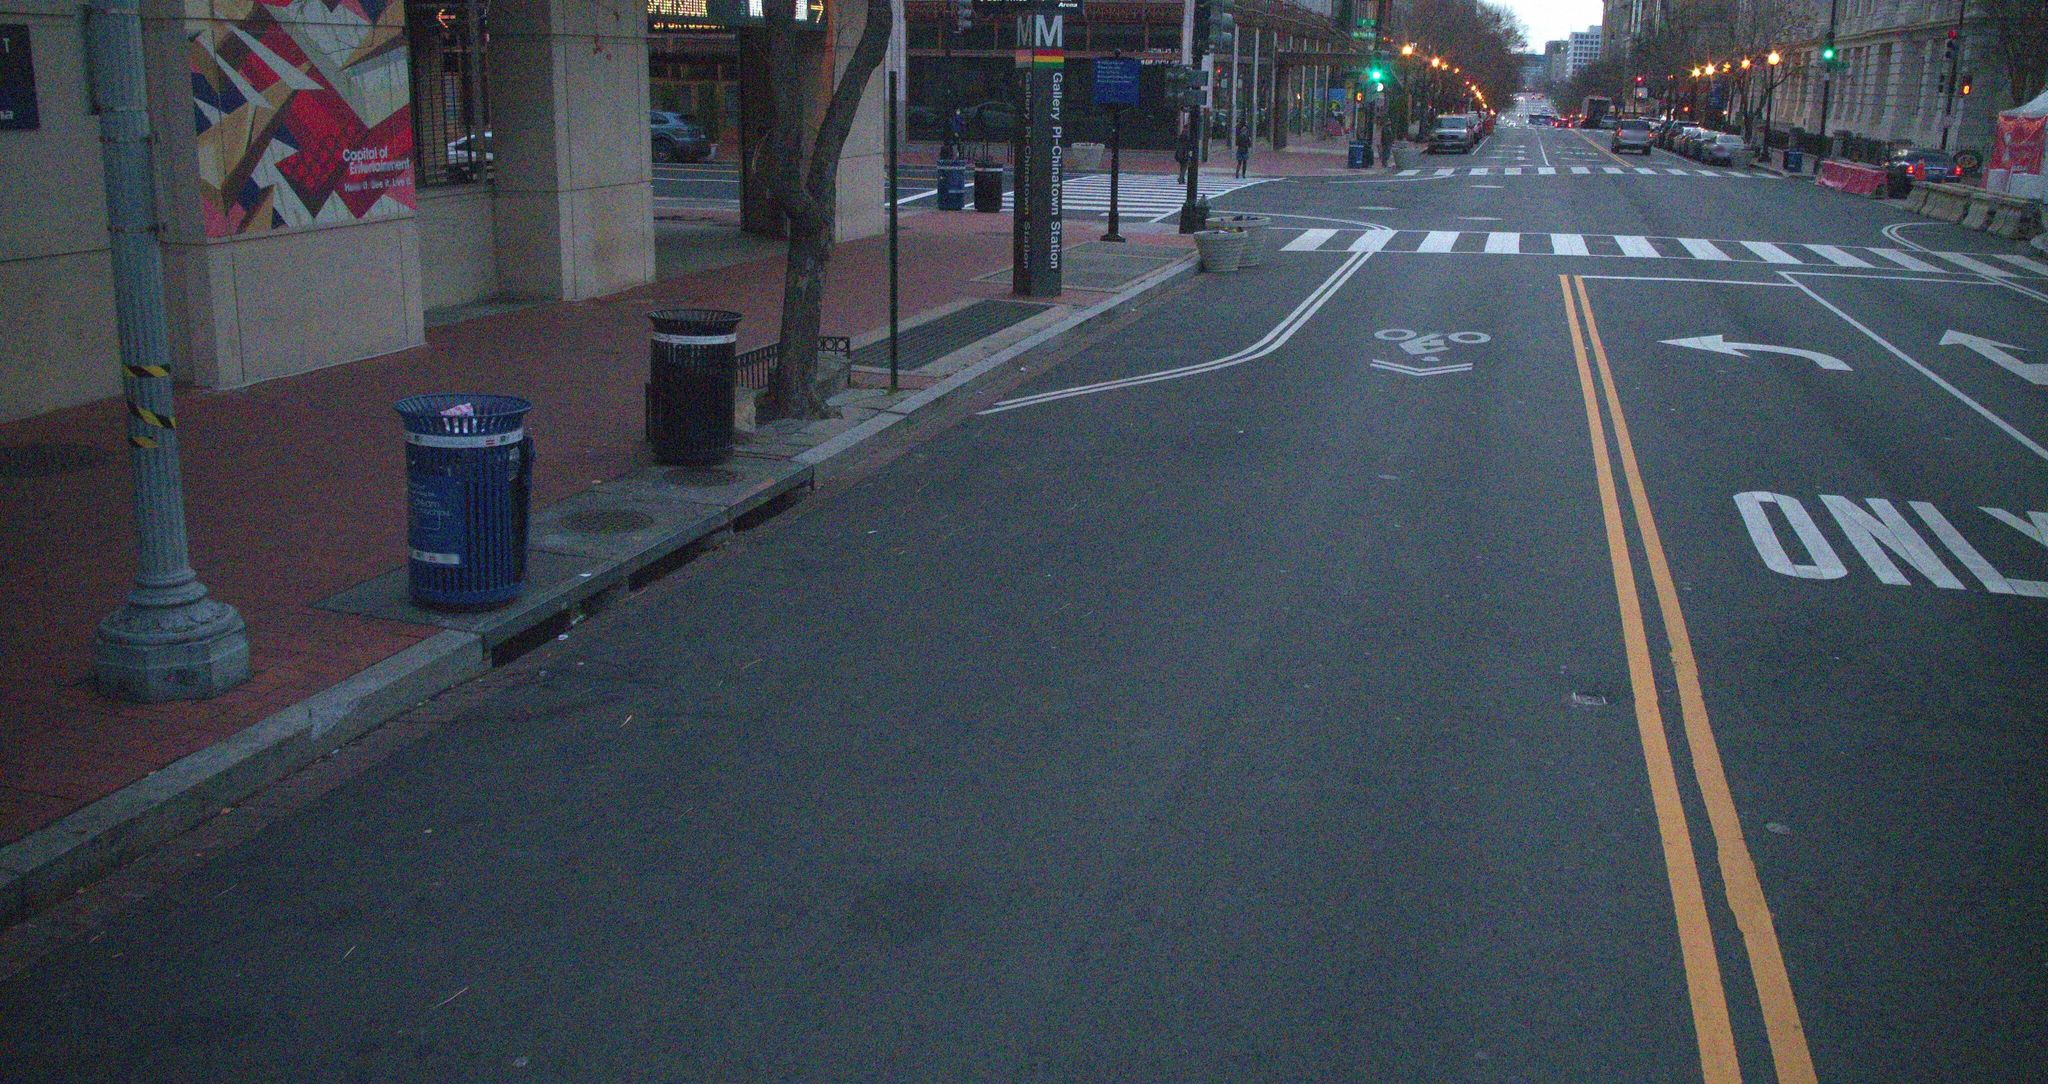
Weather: clear
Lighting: day
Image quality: slightly poor
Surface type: driving surface
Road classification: tertiary
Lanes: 2
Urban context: urban centre
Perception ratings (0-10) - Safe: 4.96, Lively: 4.7, Beautiful: 5.32, Boring: 1.58, Depressing: 2.63, Wealthy: 5.72